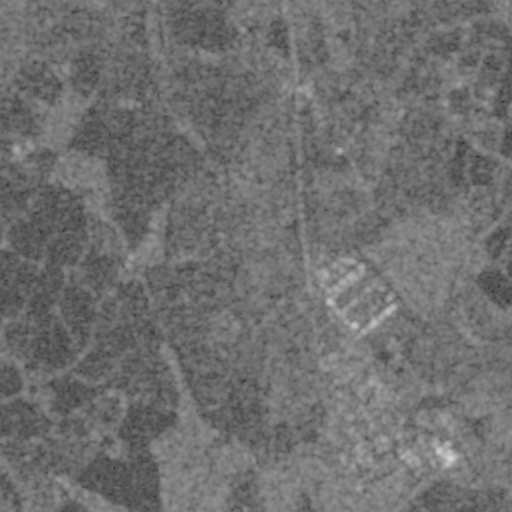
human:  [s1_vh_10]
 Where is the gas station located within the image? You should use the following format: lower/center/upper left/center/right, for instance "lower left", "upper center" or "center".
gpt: The gas station is located in the upper right of the image.
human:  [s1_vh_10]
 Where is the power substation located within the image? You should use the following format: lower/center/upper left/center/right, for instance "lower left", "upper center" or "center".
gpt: The power substation is located in the lower right of the image.
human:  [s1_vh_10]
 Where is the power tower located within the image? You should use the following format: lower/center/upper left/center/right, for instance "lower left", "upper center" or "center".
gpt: The power tower is located in the upper right of the image.
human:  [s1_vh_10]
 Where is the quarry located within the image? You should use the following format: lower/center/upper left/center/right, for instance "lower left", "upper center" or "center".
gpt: The quarry is located in the upper right of the image.
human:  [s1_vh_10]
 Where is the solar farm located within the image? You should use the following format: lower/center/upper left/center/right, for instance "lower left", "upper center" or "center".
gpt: The solar farm is located in the lower center of the image.
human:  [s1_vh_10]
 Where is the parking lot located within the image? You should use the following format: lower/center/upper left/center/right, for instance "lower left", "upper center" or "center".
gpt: There is no parking lot in the image.

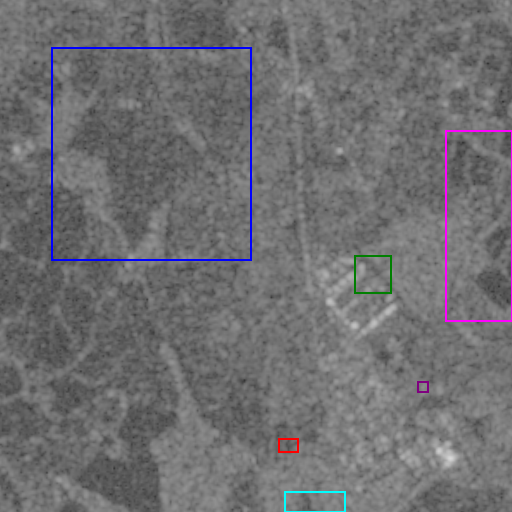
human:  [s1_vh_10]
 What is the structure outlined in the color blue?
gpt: The structure outlined in blue is a crop field.
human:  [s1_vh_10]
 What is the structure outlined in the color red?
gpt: The structure outlined in red is a park.
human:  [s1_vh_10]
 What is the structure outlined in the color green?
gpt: The structure outlined in green is a parking lot.
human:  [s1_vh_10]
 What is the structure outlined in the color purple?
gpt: The structure outlined in purple is a power substation.
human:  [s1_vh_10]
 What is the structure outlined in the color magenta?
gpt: The structure outlined in magenta is a quarry.
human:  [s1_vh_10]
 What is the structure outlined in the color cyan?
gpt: The structure outlined in cyan is a solar farm.
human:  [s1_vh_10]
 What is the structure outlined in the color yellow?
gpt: There is no yellow outline.